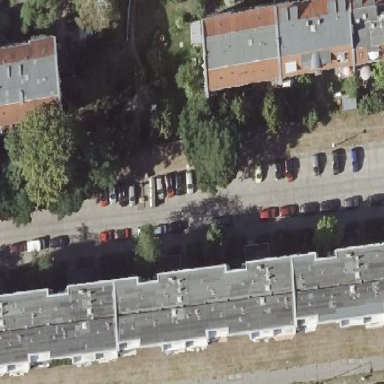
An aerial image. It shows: Parking available on the street side.